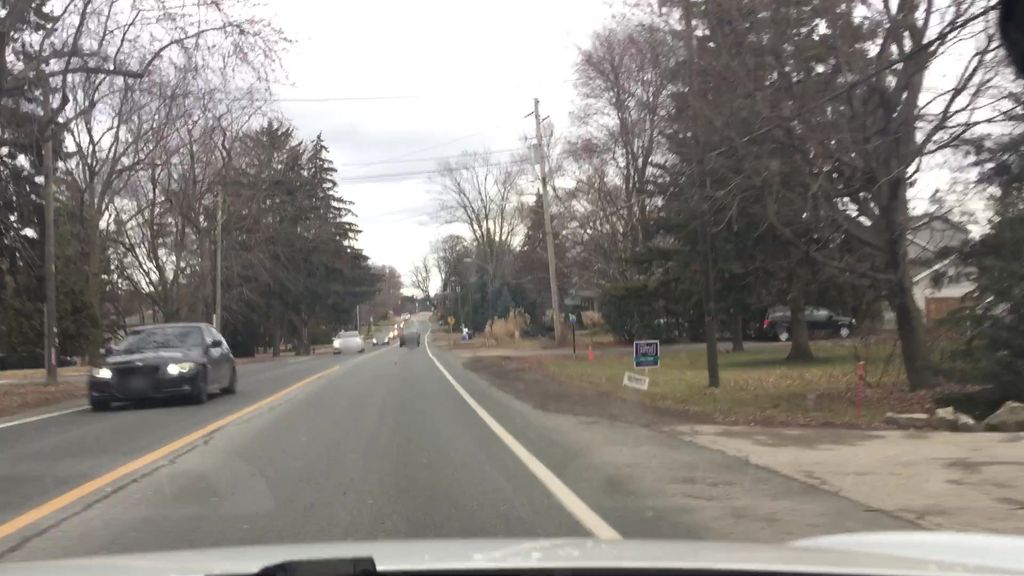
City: hamilton